Question: I have this method which leaks ~ 6KB :
'''
+ (EInspectorFacilityInfo*) newWithNode: (CXMLNode*) node
{
if(node == nil) { return nil; }
return (EInspectorFacilityInfo*)[[[EInspectorFacilityInfo alloc] initWithNode: node] autorelease];
}
'''
here is a screenshot indicating the memory leak in instruments.

how can I get rid of this memory leak ?
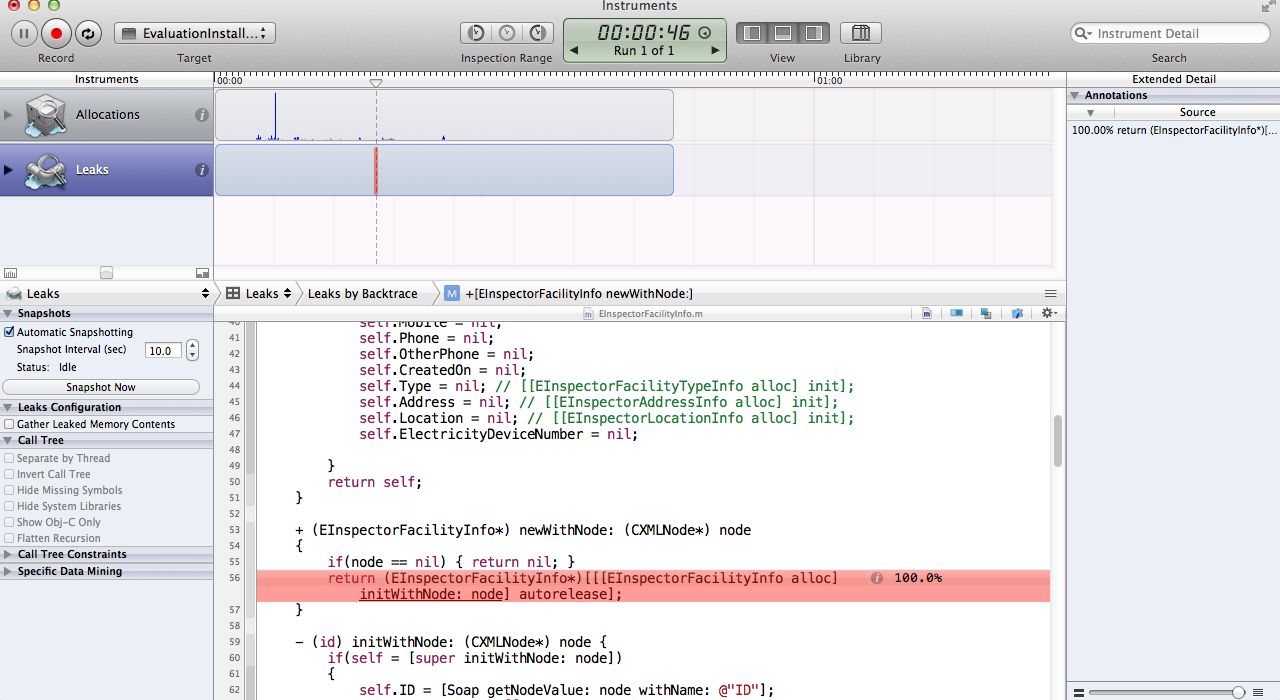
Answer: The method has the word 'new' in it, so by the <URL> it is expected to return an owning reference to the object, ie. an object with a retain count of 1. Auto releasing the object returns an object with a retain count of 0.
You must either remove the word new from the method name, or not auto release the object - in which case, the caller will be responsible for releasing it.